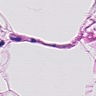
Metastatic tissue present: no